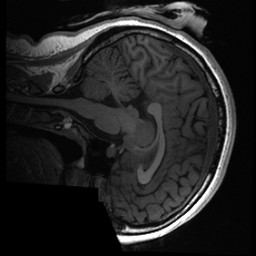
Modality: T1w
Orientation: sagittal
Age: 22
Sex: female